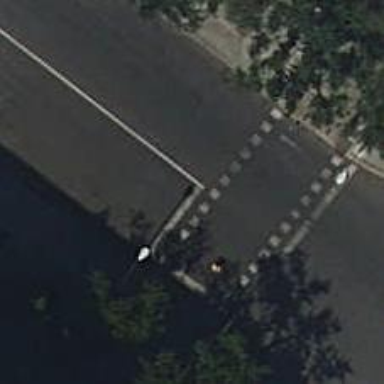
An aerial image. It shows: Road with traffic signals for signaling.